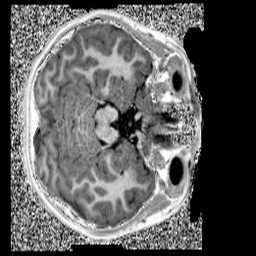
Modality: UNIT1
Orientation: axial
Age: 10
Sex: female
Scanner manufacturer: siemens
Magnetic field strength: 3 T
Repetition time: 4 s
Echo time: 0.00299 s